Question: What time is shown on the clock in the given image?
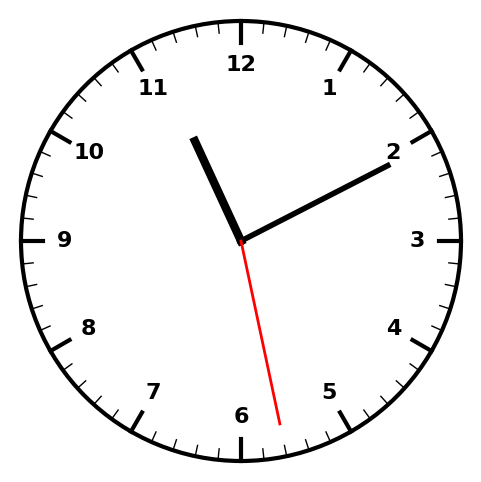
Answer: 11:10:28